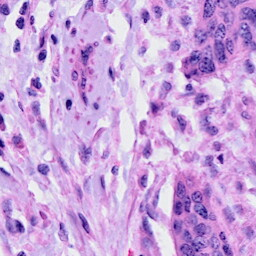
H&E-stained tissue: Cervix